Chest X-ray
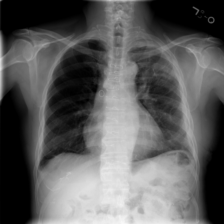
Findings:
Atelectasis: negative
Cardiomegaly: negative
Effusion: negative
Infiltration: negative
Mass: negative
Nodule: negative
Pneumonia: negative
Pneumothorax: negative
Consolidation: negative
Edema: negative
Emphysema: negative
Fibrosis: negative
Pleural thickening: negative
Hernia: negative